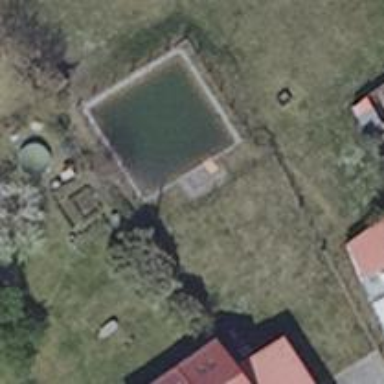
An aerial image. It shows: Emergency fire water pond.